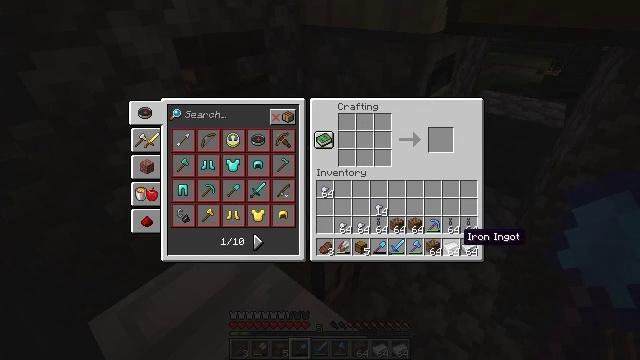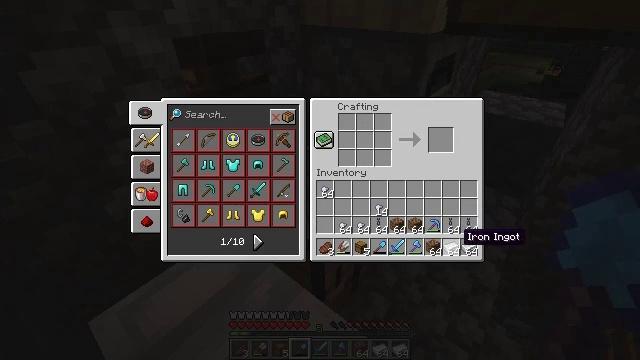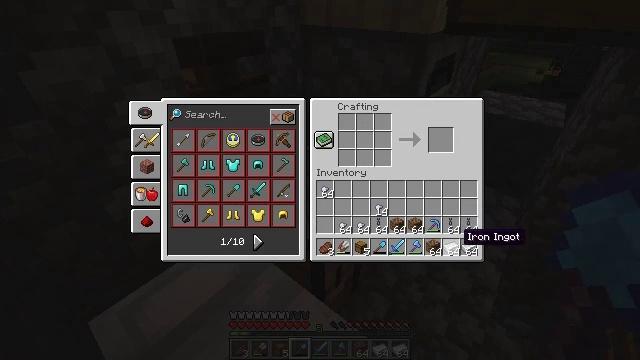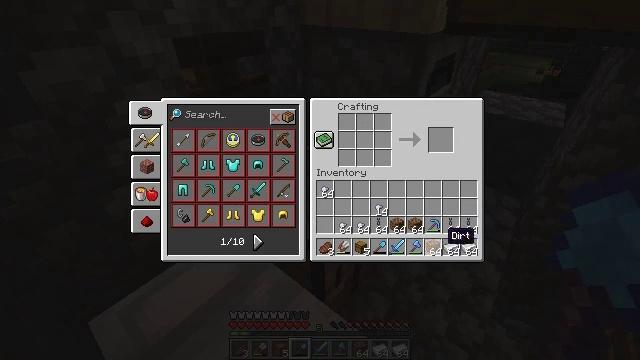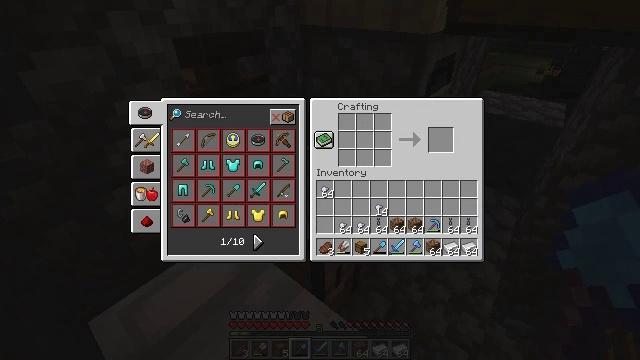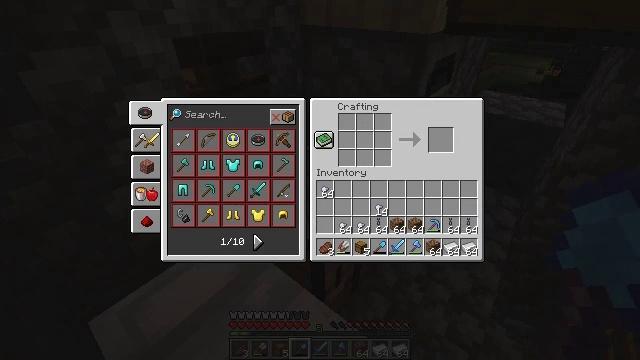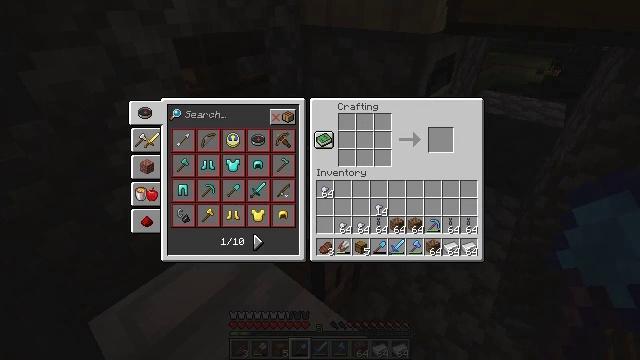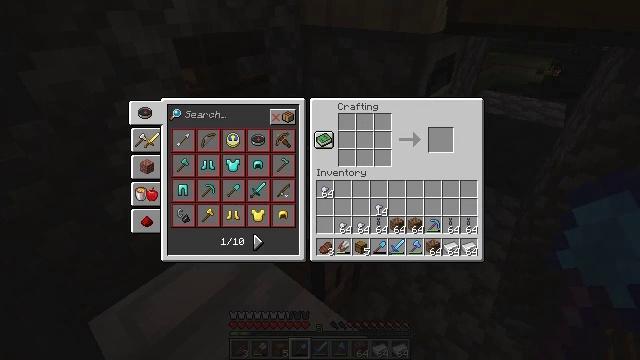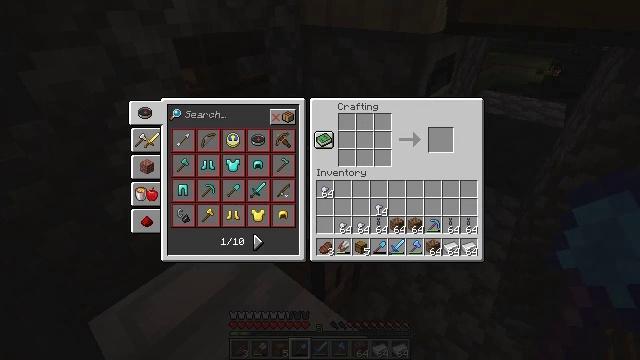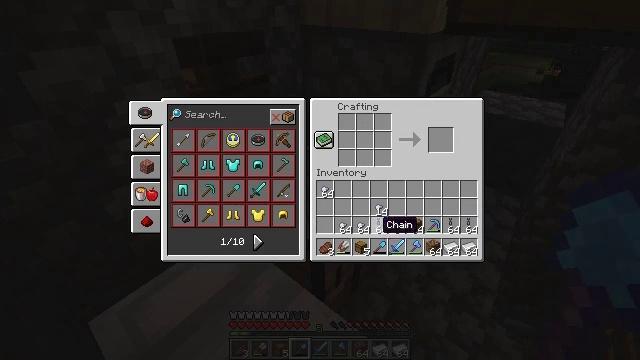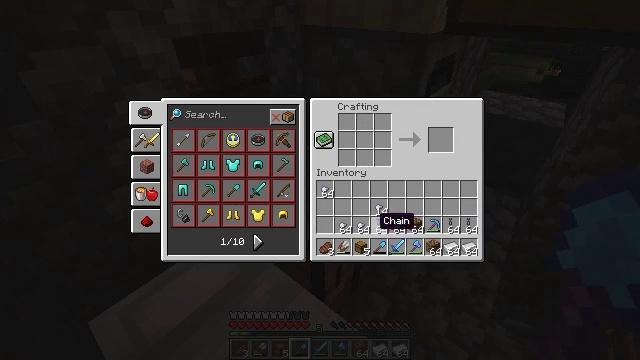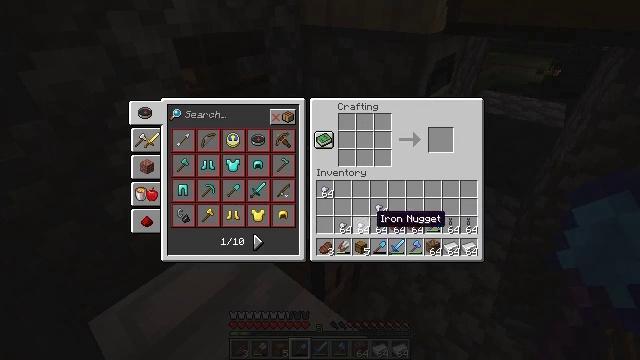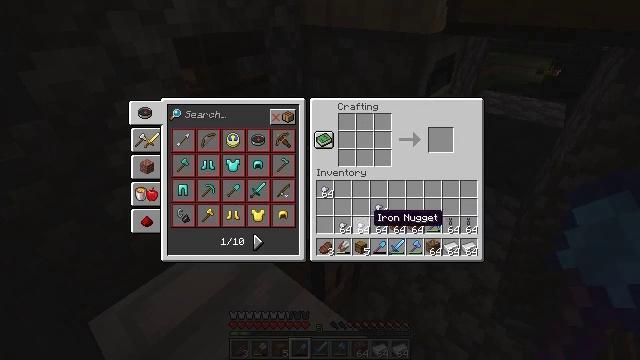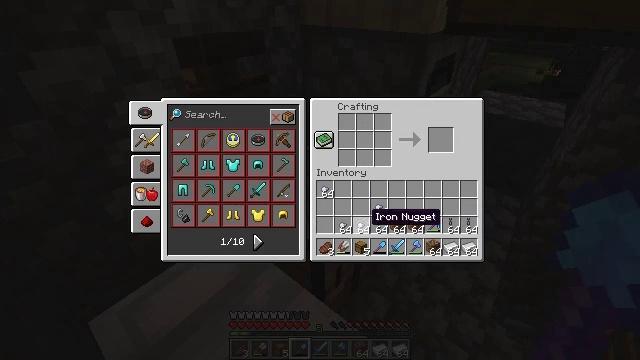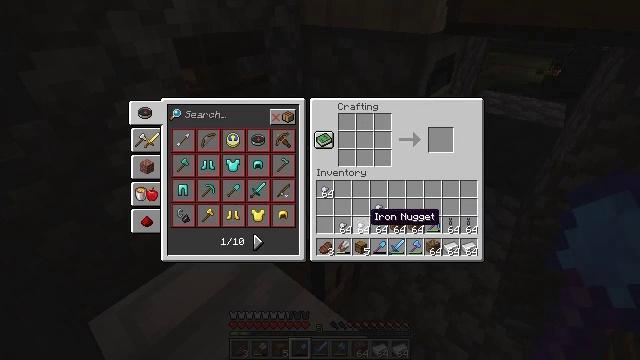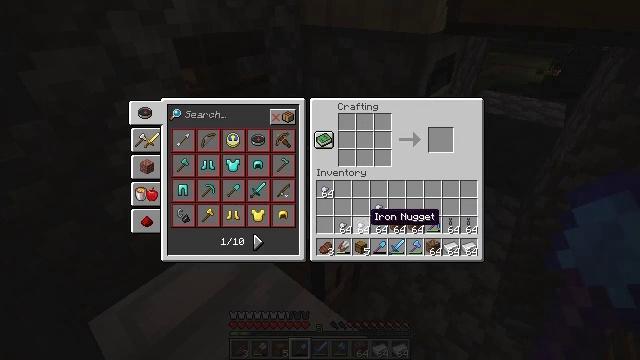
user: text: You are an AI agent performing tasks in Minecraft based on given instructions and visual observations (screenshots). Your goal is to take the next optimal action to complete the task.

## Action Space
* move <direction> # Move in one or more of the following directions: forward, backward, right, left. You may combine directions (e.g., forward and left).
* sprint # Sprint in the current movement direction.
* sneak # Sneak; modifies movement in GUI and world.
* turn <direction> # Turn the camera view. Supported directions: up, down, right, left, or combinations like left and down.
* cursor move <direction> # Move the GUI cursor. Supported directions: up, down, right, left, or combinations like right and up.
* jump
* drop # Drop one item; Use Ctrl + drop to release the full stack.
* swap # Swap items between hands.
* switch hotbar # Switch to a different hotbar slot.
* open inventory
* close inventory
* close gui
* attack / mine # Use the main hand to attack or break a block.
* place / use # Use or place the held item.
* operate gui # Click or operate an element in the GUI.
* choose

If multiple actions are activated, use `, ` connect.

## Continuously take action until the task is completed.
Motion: motion action
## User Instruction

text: Open the crafting table and craft a chain using iron.
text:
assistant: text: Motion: no_op
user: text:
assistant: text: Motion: no_op
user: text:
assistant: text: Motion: cursor move left
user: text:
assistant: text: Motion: cursor move left and up
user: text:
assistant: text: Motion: cursor move left
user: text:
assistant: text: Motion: cursor move left
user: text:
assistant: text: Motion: cursor move left
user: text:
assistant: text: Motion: no_op
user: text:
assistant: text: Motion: no_op
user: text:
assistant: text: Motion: no_op
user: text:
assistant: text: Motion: no_op
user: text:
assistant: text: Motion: no_op
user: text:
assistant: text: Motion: no_op
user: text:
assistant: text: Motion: no_op
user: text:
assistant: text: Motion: no_op
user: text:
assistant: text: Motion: operate gui
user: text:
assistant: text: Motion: operate gui
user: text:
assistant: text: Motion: cursor move up
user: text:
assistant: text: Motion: cursor move right and up
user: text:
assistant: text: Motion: cursor move up
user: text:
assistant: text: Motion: cursor move up
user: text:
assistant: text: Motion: no_op
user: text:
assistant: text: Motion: no_op
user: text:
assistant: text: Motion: no_op
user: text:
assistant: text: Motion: no_op
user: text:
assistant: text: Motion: no_op
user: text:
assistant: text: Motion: no_op
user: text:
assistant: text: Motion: no_op
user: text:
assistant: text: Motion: no_op
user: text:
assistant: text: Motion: operate gui